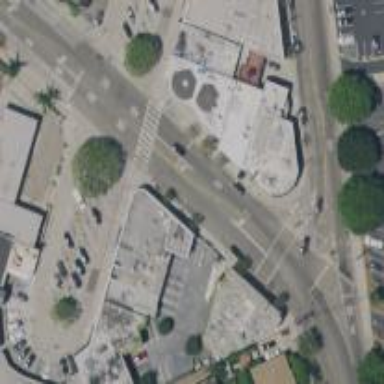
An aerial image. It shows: Marked road crossing.